Question: i have a question that i would like to ask. How do you actually get the total number of data displayed in a table? For example, i would like to see how many "A"s in the column, there are about 8 column in total but i would like to only retrieve the number 4. Below are my codes and screenshot for better understanding:
'''
<?php
$mysqli = new mysqli(spf, dbuser, dbpw, db);
$stmt = $mysqli->prepare("SELECT COUNT(lol) as lol FROM tvoucher");
$stmt->execute();
$stmt->bind_result($lol);
while ($stmt->fetch()) {
$lol123 = $lol;
echo "$lol123";
}
$stmt->close();
$mysqli->close();
?>
'''

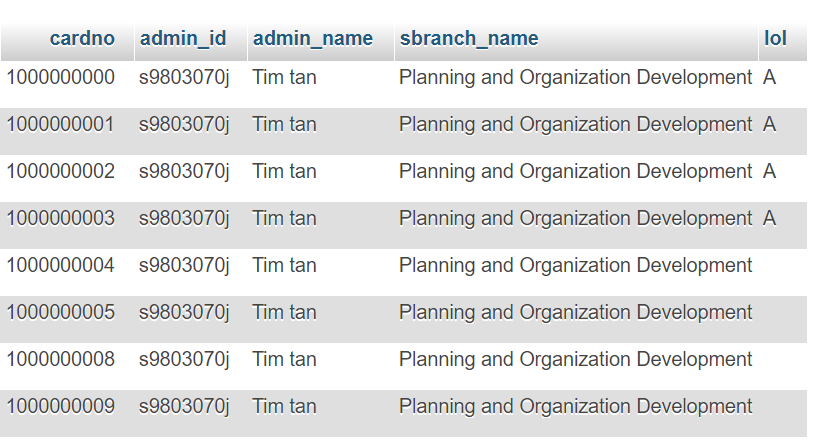
Answer: From the screenshot you posted I cannot understand whether your 'lol' table field is 'NULL' or empty ('""') when no value is displayed... but basically you can use the following query if you want to retrieve the number of 'tvoucher' rows whose 'lol' field has a value (any value):
'''
SELECT COUNT(*)
FROM tvoucher
WHERE lol IS NOT NULL AND lol <> ''
'''
You can then tweak the above query based on how the 'lol' field has been defined. For example, if the field cannot be 'NULL', you can rewrite it as follows:
'''
SELECT COUNT(*)
FROM tvoucher
WHERE lol <> ''
'''